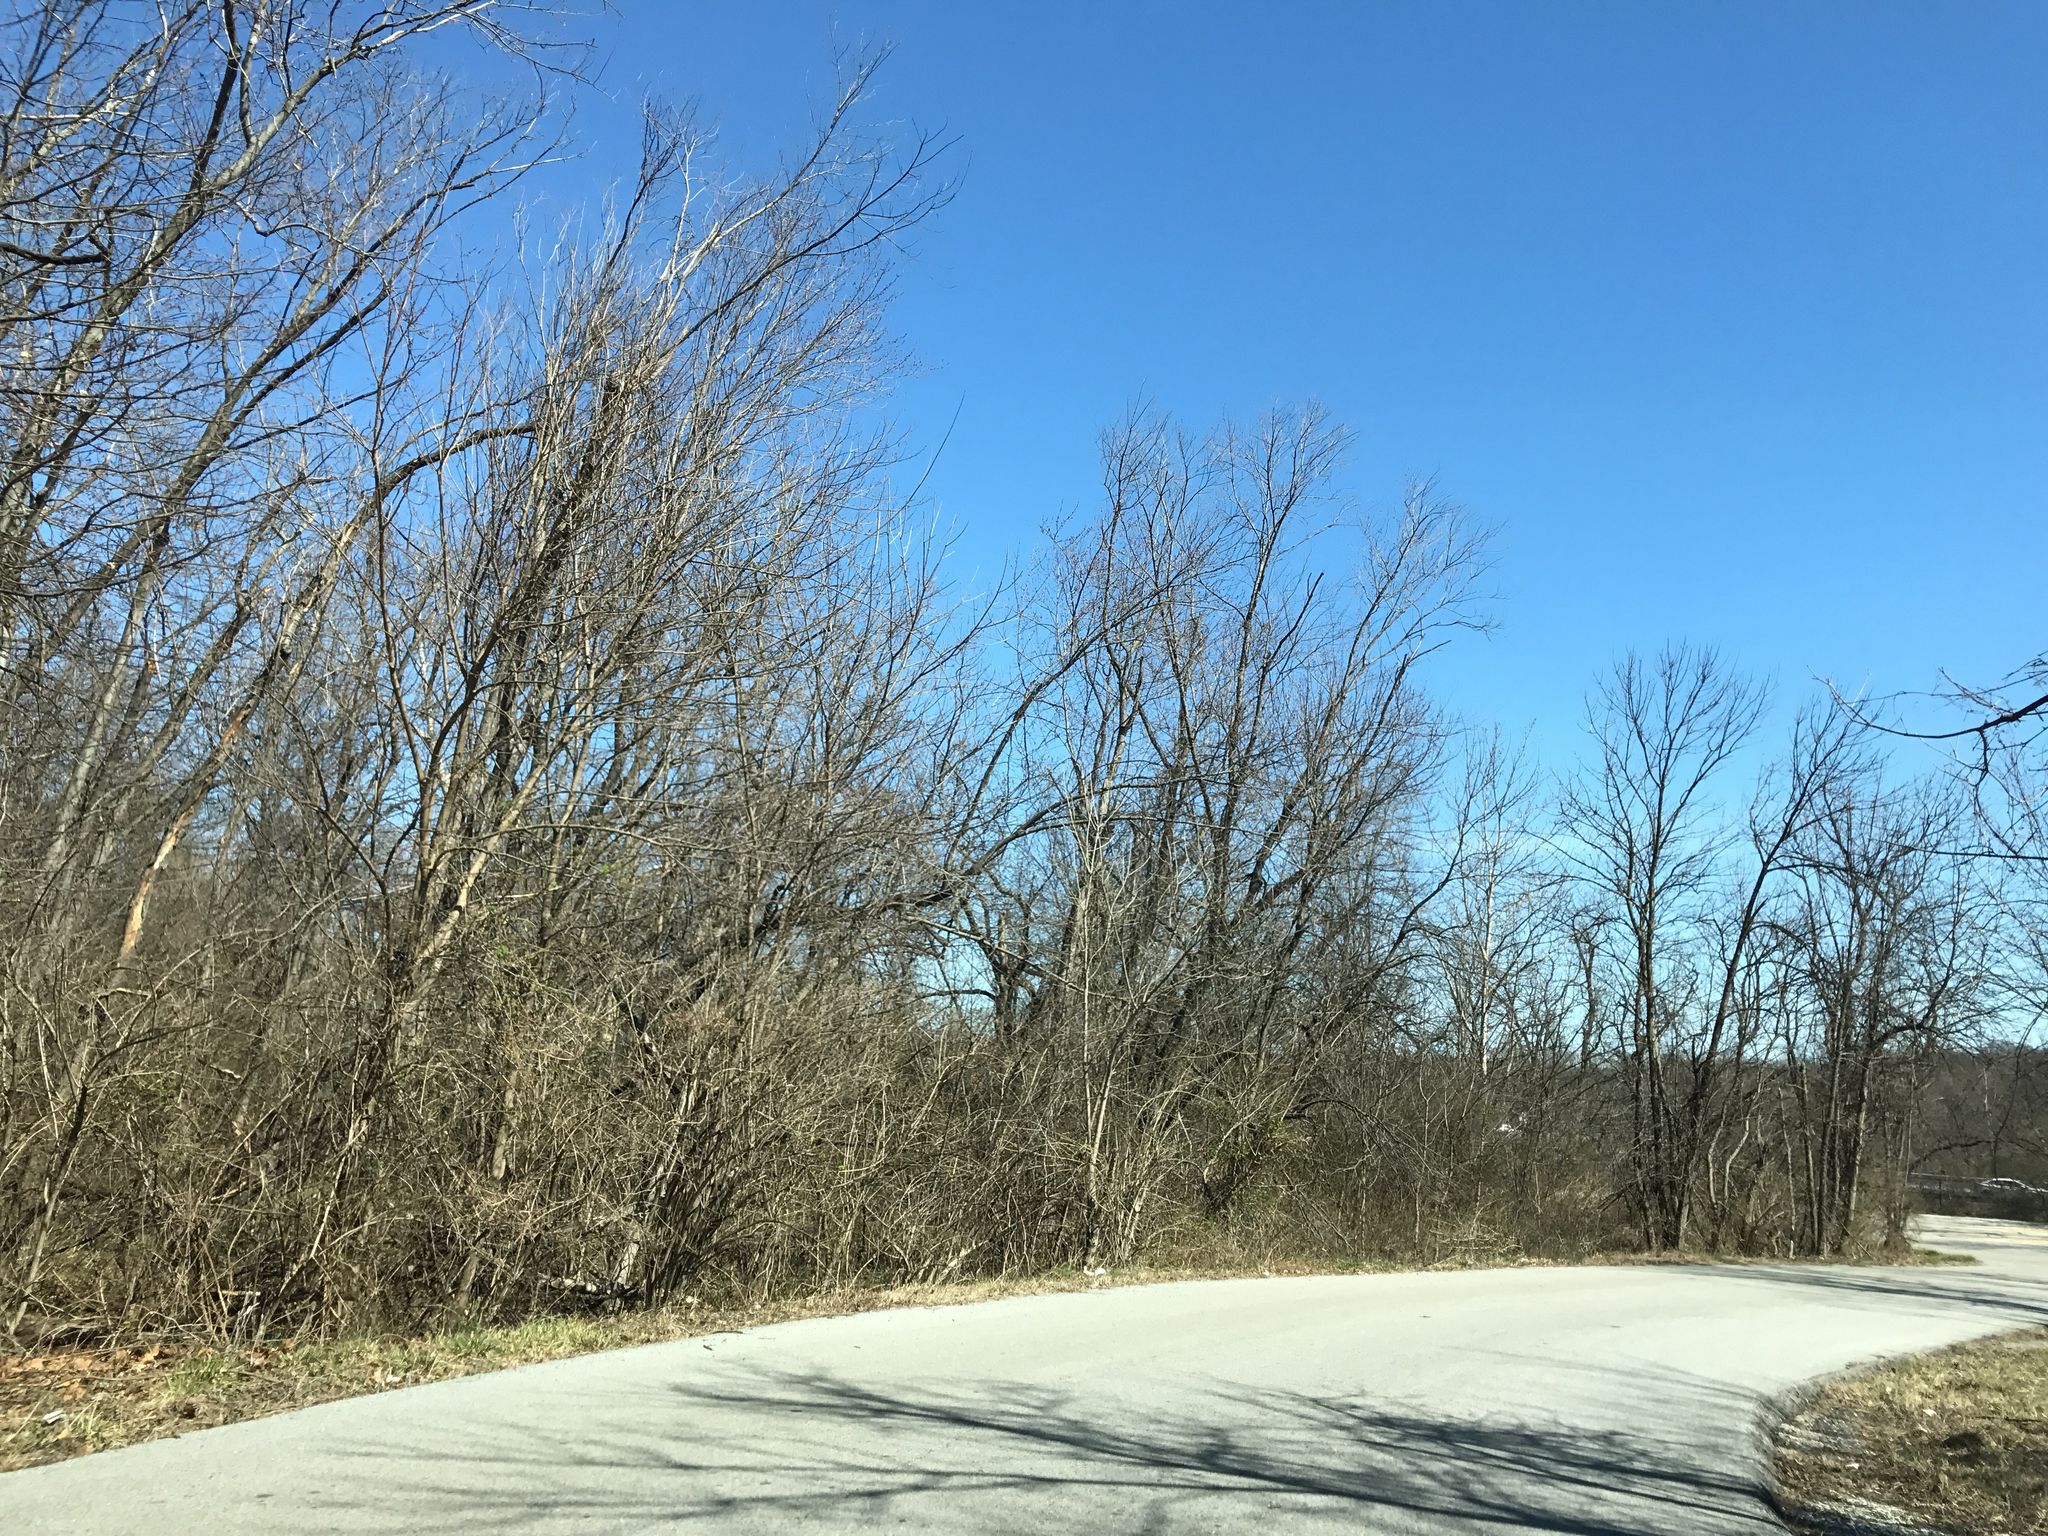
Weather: snowy
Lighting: day
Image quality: slightly poor
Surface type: walking surface
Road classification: service, residential, unclassified
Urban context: very low density rural
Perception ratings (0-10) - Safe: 1.49, Lively: 3.36, Beautiful: 8.17, Boring: 8.13, Depressing: 2.82, Wealthy: 1.32